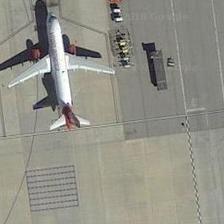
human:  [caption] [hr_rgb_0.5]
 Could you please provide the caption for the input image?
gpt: a white plane is on an airport .

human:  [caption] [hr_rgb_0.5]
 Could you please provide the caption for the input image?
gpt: a white plane is parked on an airport .

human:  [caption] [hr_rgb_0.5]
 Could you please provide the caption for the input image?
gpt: a plane is stopped on the runway with some containers nearby .

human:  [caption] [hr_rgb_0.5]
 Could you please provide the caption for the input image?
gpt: a plane is parked on an airport .

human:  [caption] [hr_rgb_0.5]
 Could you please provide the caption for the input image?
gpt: a white plane is parked on an airport .